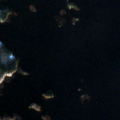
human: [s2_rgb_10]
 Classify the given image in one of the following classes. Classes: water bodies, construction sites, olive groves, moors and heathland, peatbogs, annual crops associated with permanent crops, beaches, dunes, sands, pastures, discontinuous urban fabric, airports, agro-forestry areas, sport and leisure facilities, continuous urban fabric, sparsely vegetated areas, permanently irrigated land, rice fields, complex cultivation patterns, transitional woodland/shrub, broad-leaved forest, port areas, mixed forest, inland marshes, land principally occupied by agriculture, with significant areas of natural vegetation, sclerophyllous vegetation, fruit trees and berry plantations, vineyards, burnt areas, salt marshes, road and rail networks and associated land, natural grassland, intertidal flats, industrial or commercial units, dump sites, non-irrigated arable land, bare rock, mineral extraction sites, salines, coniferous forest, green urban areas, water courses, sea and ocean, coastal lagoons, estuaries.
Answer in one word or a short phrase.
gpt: coniferous forest, mixed forest, water bodies